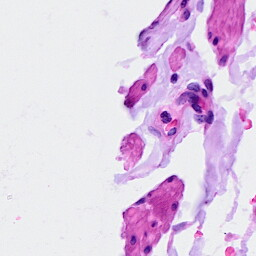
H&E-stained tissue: Breast